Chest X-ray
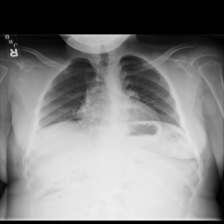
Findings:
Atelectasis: negative
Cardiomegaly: negative
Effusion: negative
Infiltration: negative
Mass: negative
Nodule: negative
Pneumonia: negative
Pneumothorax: negative
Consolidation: negative
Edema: negative
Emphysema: negative
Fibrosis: negative
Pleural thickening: negative
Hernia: negative